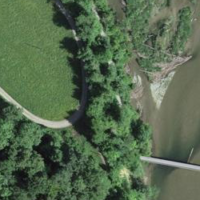
EUNIS habitat code: 15
Species observed at this site:
Tachybaptus ruficollis
Certhia brachydactyla
Corvus corone
Podiceps cristatus
Turdus philomelos
Fulica atra
Anthus spinoletta
Aegithalos caudatus
Buteo buteo
Sylvia atricapilla
Strix aluco
Chroicocephalus ridibundus
Phylloscopus collybita
Larus michahellis
Cygnus olor
Erithacus rubecula
Cuculus canorus
Dryocopus martius
Phoenicurus ochruros
Picus viridis
Cyanistes caeruleus
Anas platyrhynchos
Sturnus vulgaris
Troglodytes troglodytes
Alopochen aegyptiaca
Accipiter gentilis
Aythya fuligula
Fringilla coelebs
Coloeus monedula
Turdus merula
Columba palumbus
Parus major
Hirundo rustica
Milvus migrans
Milvus milvus
Mergus merganser
Motacilla alba
Accipiter nisus